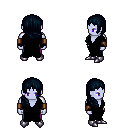
a pixel art fantasy rpg character, male body template, dark elf, purple skin, black robe, magenta pants, raven right-swept hairstyle, leather bracers, metal boots, four views (front, back, left, right), 2x2 character sprite sheet, small pixel art, hard edges, no anti-aliasing